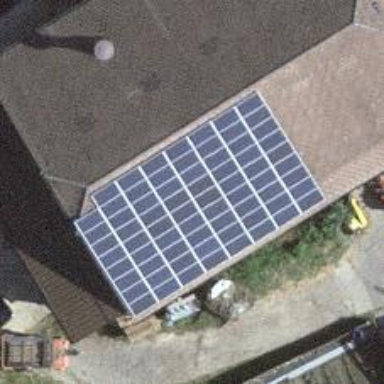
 consisting of solar photovoltaic panels."